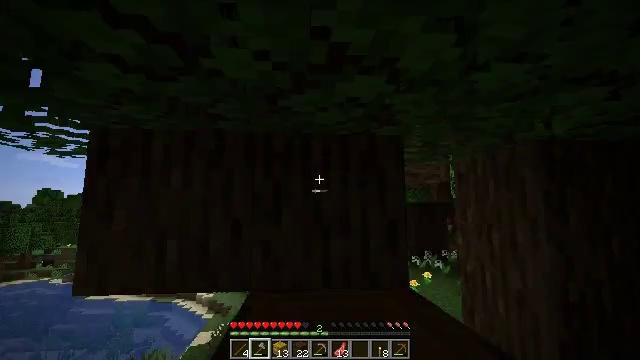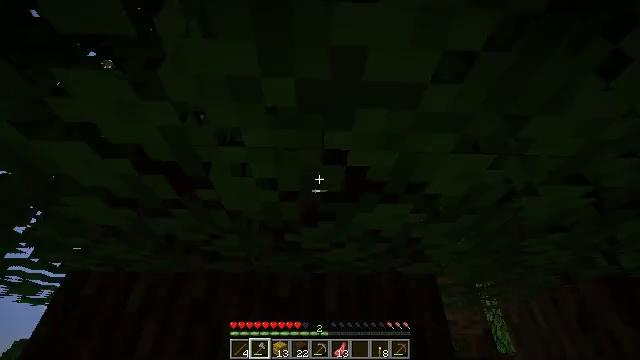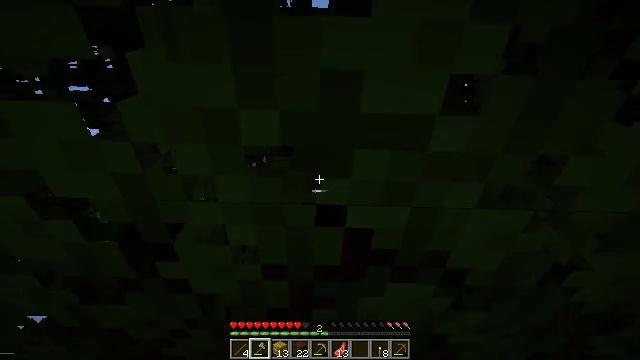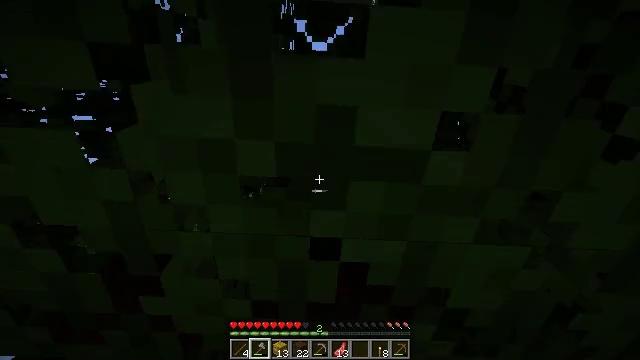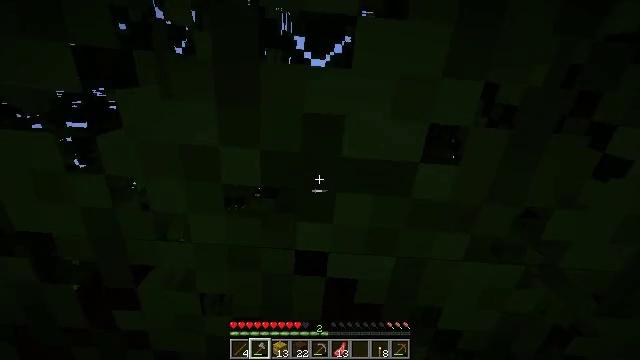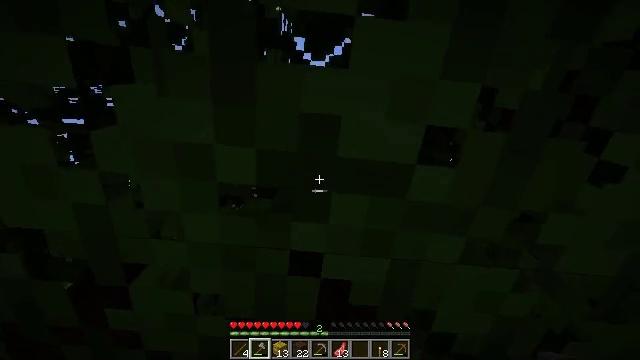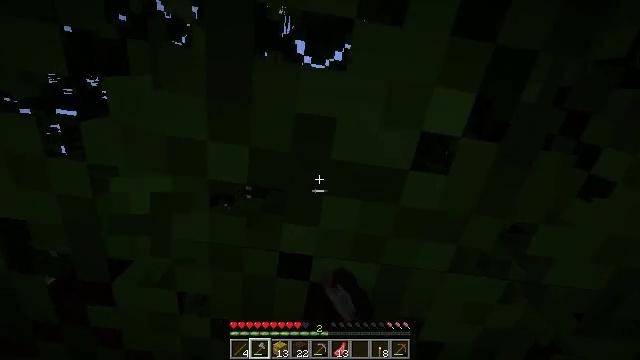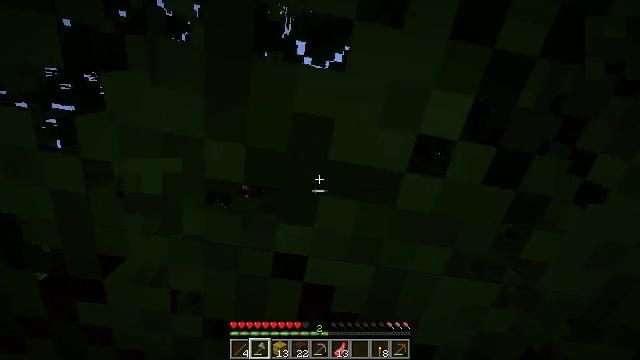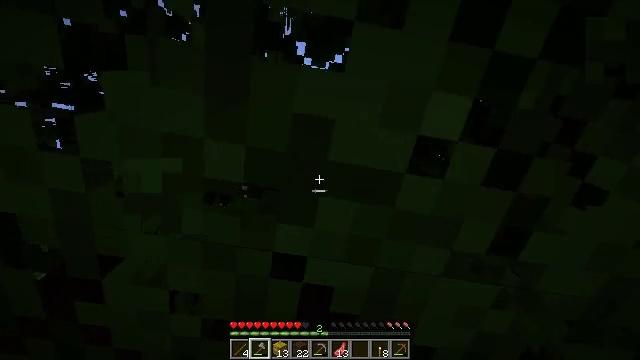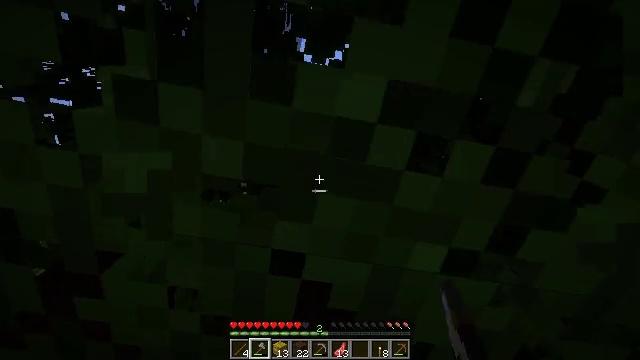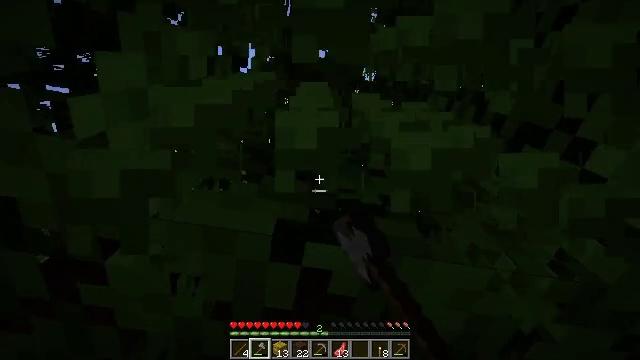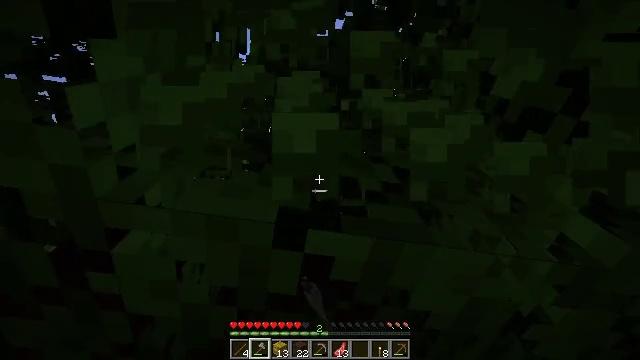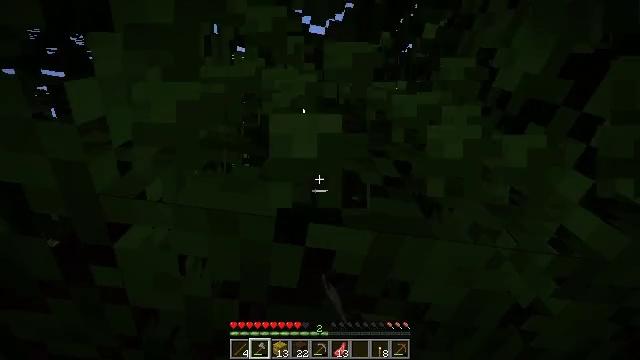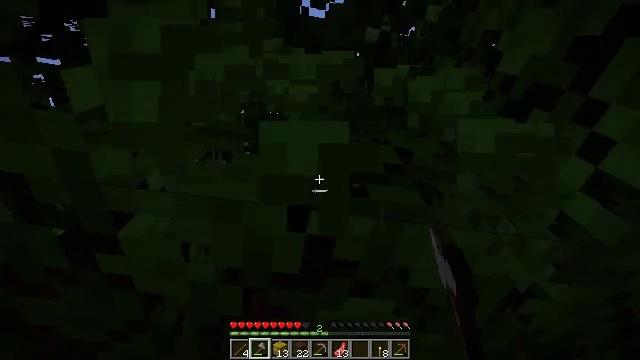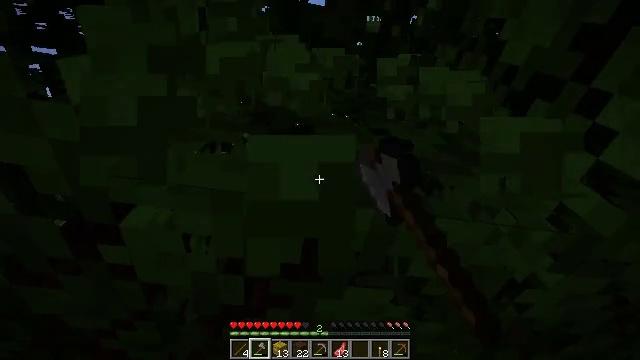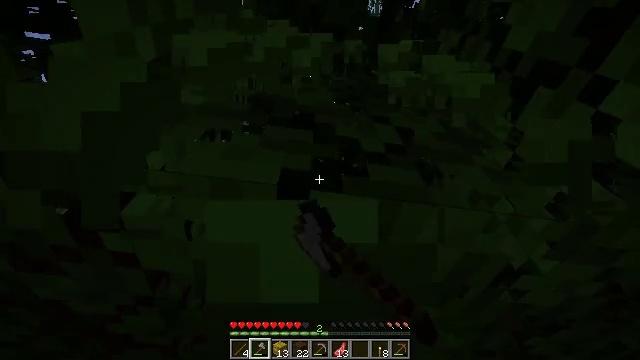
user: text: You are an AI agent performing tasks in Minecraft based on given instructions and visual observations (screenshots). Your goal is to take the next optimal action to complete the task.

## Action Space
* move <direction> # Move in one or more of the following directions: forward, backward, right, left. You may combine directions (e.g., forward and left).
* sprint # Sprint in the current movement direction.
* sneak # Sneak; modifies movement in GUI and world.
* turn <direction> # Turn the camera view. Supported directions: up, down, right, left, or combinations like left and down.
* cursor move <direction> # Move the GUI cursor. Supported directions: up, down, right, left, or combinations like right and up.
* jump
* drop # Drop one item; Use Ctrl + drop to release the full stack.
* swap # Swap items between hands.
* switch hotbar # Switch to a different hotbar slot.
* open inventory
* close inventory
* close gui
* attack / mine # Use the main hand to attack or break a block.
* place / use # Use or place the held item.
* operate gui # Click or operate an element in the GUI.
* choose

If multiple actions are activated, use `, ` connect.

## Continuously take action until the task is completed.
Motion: motion action
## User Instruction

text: Use shears to efficiently mine dark oak leaves.
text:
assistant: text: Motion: move forward, turn left and up
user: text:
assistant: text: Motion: move forward, turn up
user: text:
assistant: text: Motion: turn right and up
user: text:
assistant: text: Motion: turn right and up
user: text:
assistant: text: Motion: turn right, attack / mine
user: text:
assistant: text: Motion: turn right, attack / mine
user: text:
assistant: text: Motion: turn right, attack / mine
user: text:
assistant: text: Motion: attack / mine
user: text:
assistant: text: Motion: attack / mine
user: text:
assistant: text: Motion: turn down, attack / mine
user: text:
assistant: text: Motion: turn down, attack / mine
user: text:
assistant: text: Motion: turn down, attack / mine
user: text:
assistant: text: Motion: turn down, attack / mine
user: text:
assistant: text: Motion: turn down, attack / mine
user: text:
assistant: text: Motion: turn down, attack / mine
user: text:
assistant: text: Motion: turn down, attack / mine
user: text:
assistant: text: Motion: move forward, turn left and down, attack / mine
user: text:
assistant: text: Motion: move forward, turn left and down, attack / mine
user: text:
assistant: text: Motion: turn left and down, attack / mine
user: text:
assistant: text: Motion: turn left, attack / mine
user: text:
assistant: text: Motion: attack / mine
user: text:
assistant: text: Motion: attack / mine
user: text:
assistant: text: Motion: attack / mine
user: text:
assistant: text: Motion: attack / mine
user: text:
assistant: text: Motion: attack / mine
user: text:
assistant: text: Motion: attack / mine
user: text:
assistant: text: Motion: turn right and down, attack / mine
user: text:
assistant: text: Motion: attack / mine